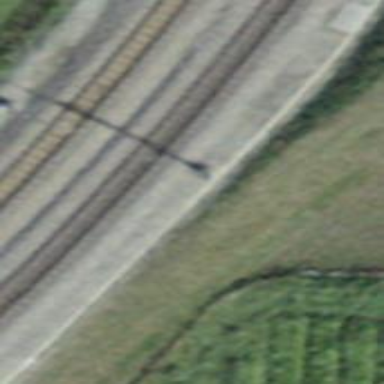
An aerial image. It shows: Catenary mast for power lines.